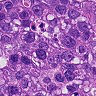
Metastatic tissue present: yes